Question: I have a sentence that ends with an image:
'''
<p>This is a long word This is a long word This long<img src="images/fancy-r.png"></p>
'''
When the sentence gets too long, the image ends up on a new line by itself like the picture below. The sentence is dynamically generated, so I can't predict its length. Is there a way to always keep the image "lumped" with the using CSS or JQ (so that it's never by itself)?
I know how to solve this using background image, but I want to avoid that. Need IE9+ support.
I need to be able to wrap the paragraph.

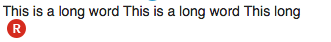
Answer: My initial CSS-only solution didn't work in IE so here's an updated one, also CSS-only. Tested in IE9, 10 and 11, Firefox 31 and 32, Chrome 32 and 36.
You need to wrap your image in a '<span>' with 'white-space:nowrap' and some additional properties.
'''
<p>
This is a long word This is a long word This long<span class="stay-together"><img src="images/fancy-r.png"></span>
</p>
'''
'''
.stay-together {
white-space: nowrap;
}
span:before {
/*
* Chrome requires some content (empty is OK).
* IE9 needs at least a space character.
*/
content: " ";
/* IE9 needs font-size to be greater than 0: */
font-size: 1px;
}
'''
See this <URL>.